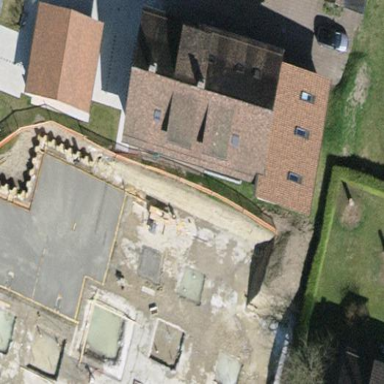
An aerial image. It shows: Building with tile roof.